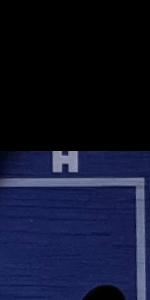
Label: Empty